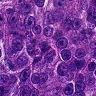
Metastatic tissue present: yes